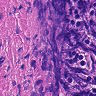
Metastatic tissue present: no